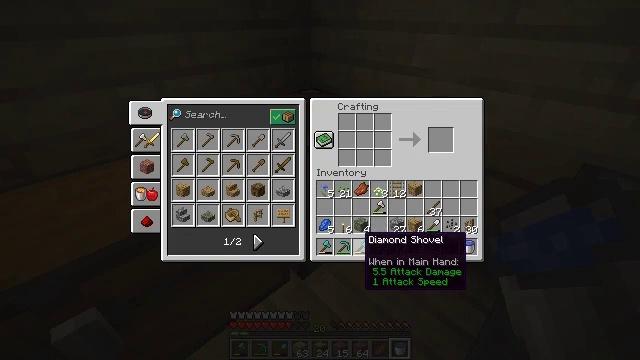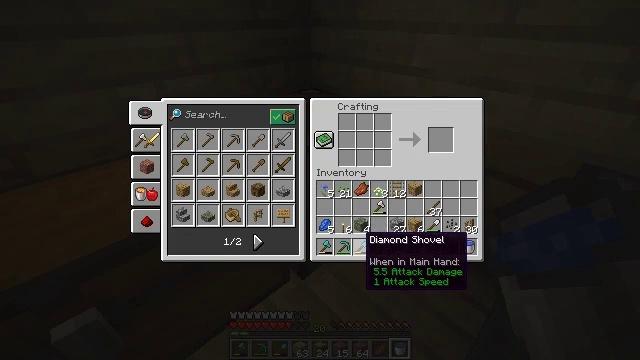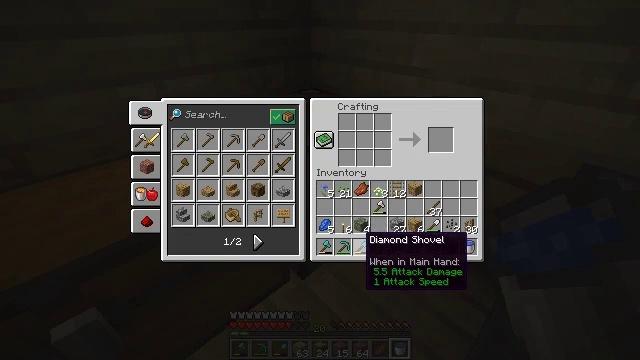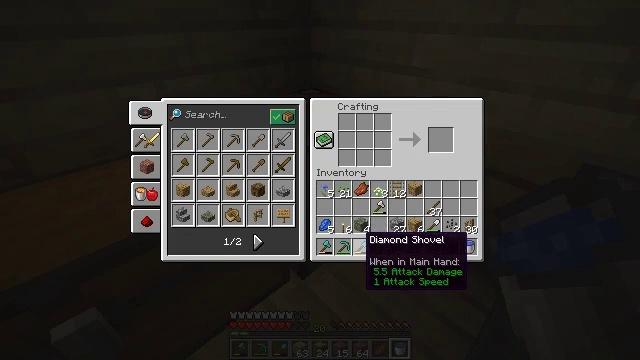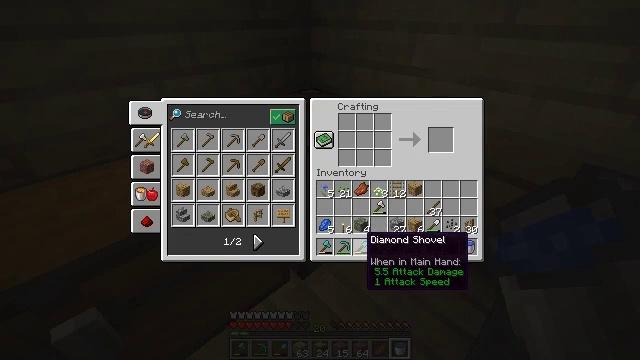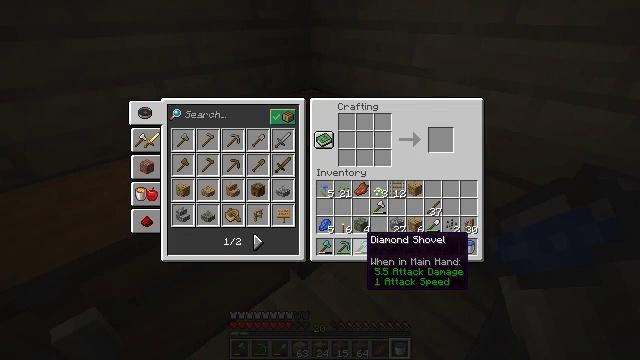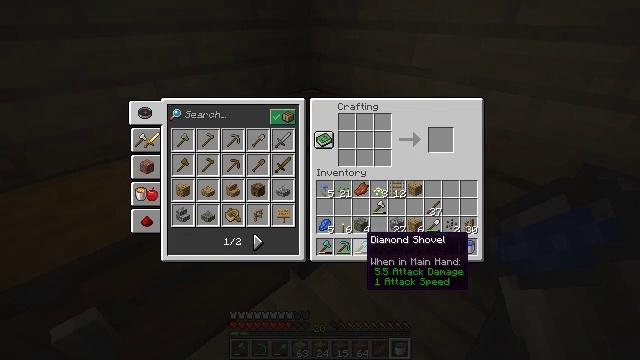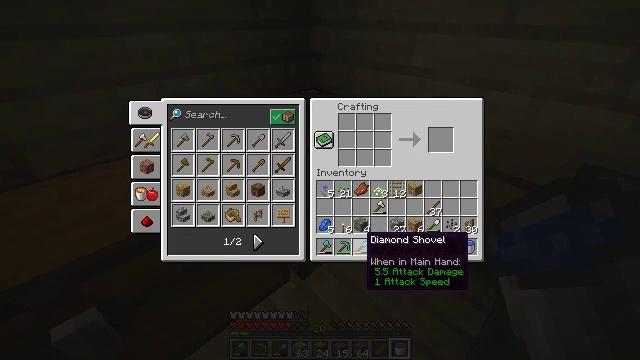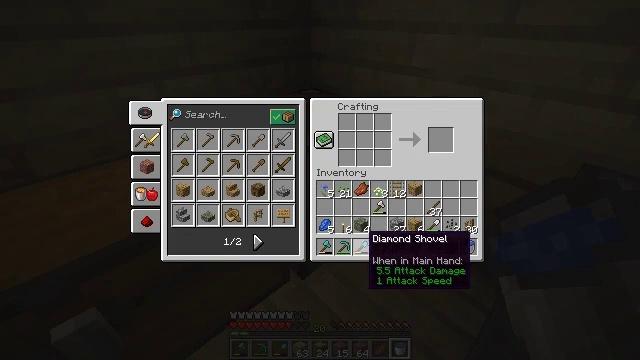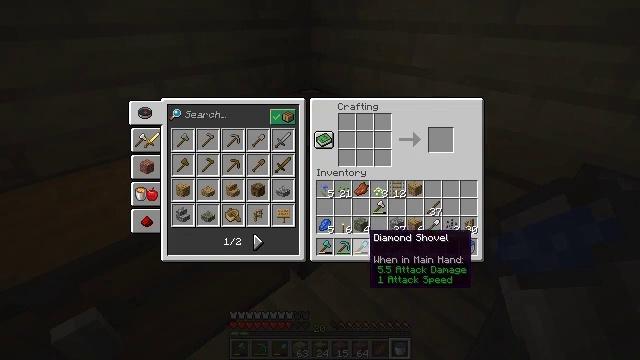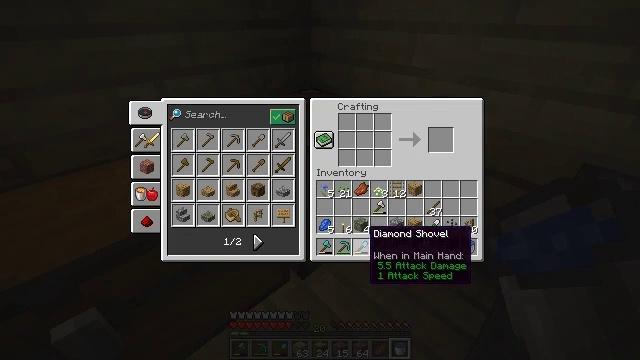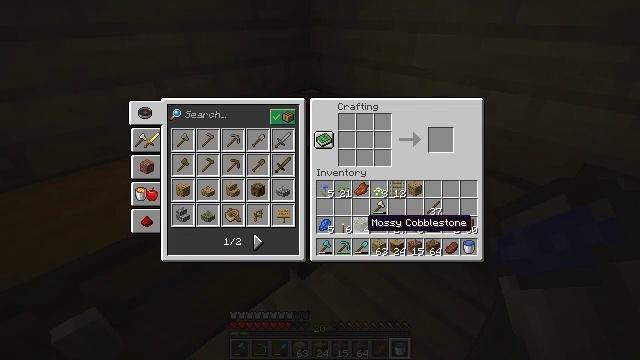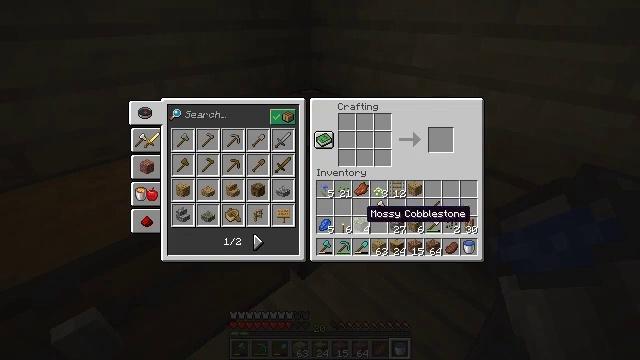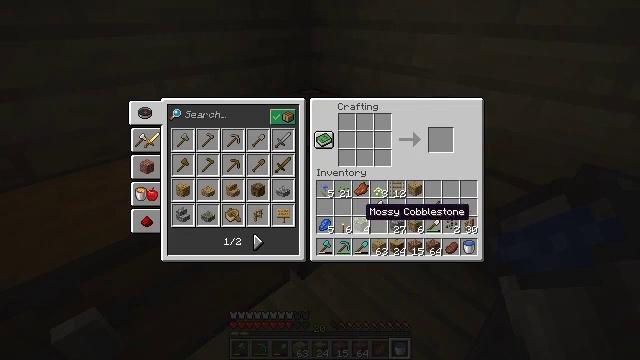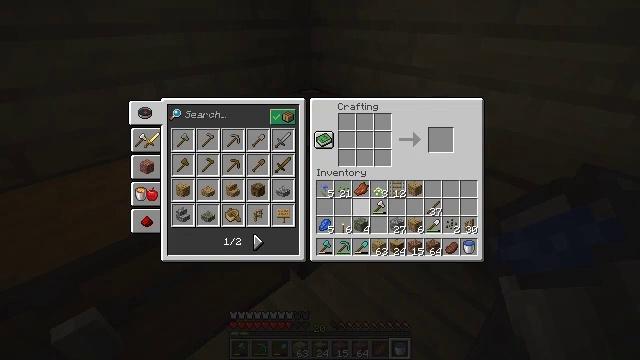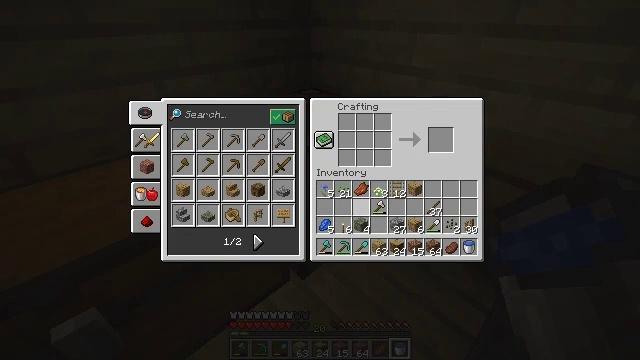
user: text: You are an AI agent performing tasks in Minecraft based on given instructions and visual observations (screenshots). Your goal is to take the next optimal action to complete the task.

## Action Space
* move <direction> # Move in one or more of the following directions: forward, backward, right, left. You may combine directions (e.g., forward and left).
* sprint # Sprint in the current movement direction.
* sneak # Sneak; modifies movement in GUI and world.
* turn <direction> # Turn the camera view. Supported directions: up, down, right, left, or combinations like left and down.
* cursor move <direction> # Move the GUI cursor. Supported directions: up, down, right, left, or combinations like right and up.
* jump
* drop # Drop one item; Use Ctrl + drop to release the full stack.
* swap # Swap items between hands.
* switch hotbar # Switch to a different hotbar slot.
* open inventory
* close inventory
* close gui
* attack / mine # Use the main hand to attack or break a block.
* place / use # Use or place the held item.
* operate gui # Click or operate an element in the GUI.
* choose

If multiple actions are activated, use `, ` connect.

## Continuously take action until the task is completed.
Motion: motion action
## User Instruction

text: Make a stone hoe in the crafting grid with cobblestone and sticks.
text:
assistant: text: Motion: no_op
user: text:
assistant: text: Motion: no_op
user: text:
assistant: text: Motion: no_op
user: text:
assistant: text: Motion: no_op
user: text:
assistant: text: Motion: no_op
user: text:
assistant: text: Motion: no_op
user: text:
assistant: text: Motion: no_op
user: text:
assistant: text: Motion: no_op
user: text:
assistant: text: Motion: no_op
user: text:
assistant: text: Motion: no_op
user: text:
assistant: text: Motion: cursor move up
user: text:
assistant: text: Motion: cursor move up
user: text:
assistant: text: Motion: no_op
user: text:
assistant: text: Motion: no_op
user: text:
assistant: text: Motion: no_op
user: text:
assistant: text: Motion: no_op
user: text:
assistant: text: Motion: no_op
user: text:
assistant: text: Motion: no_op
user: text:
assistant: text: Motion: no_op
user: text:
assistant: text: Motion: no_op
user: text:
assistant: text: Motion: no_op
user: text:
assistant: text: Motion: no_op
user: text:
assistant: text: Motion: no_op
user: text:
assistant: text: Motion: no_op
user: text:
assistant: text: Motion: no_op
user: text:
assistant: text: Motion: no_op
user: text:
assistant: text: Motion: no_op
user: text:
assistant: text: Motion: no_op
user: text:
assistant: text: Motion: no_op
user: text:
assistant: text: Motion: no_op